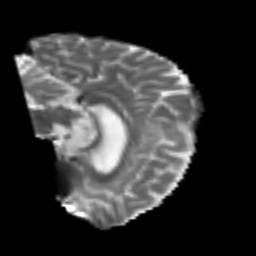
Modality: T2w
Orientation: sagittal
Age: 59
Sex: male
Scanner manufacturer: siemens
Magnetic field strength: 3 T
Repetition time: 4.987 s
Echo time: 0.0792 s